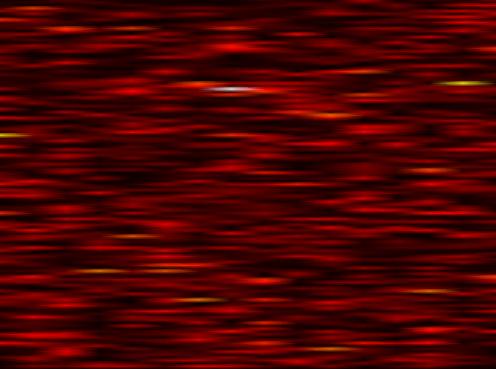
Label: UFMC